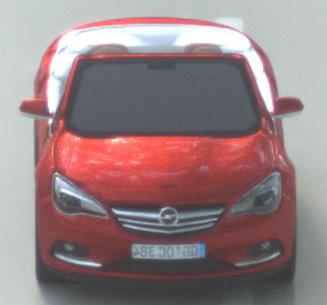
Make: Opel
Model: Cascada 1.4 Turbo
Detailed model: Cascada
Model produced from: 2013/03
Model produced until: 2015/01
Doors: 2
Color: red
Road condition: wet road
Daytime: morning or afternoon
Contrast: low contrast